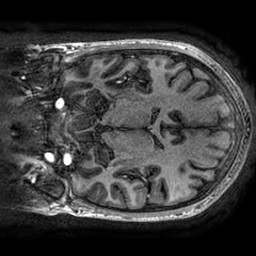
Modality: T1w
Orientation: coronal
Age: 24
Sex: female
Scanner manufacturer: ge
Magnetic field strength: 3 T
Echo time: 0.002736 s